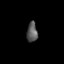
Tissue: skin
Cell type: Epithelial cells
Senescence score: 0.255
Nuclear area (px): 207
Mean DAPI intensity: 89.068